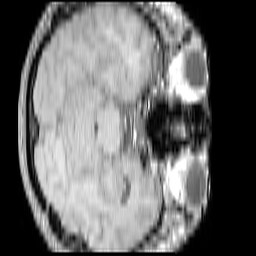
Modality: T1w
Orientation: axial
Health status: ill
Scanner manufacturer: philips
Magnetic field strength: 3 T
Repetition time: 0.3787 s
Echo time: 0.002908 s